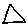
Label: triangle